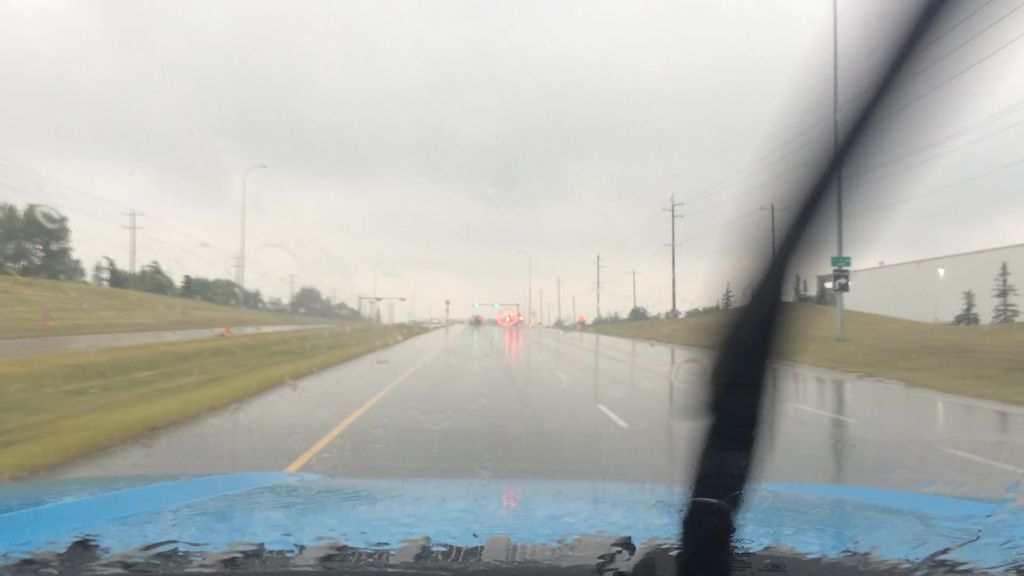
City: calgary